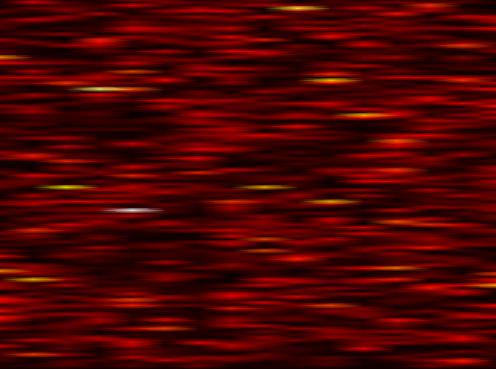
Label: FOFDM